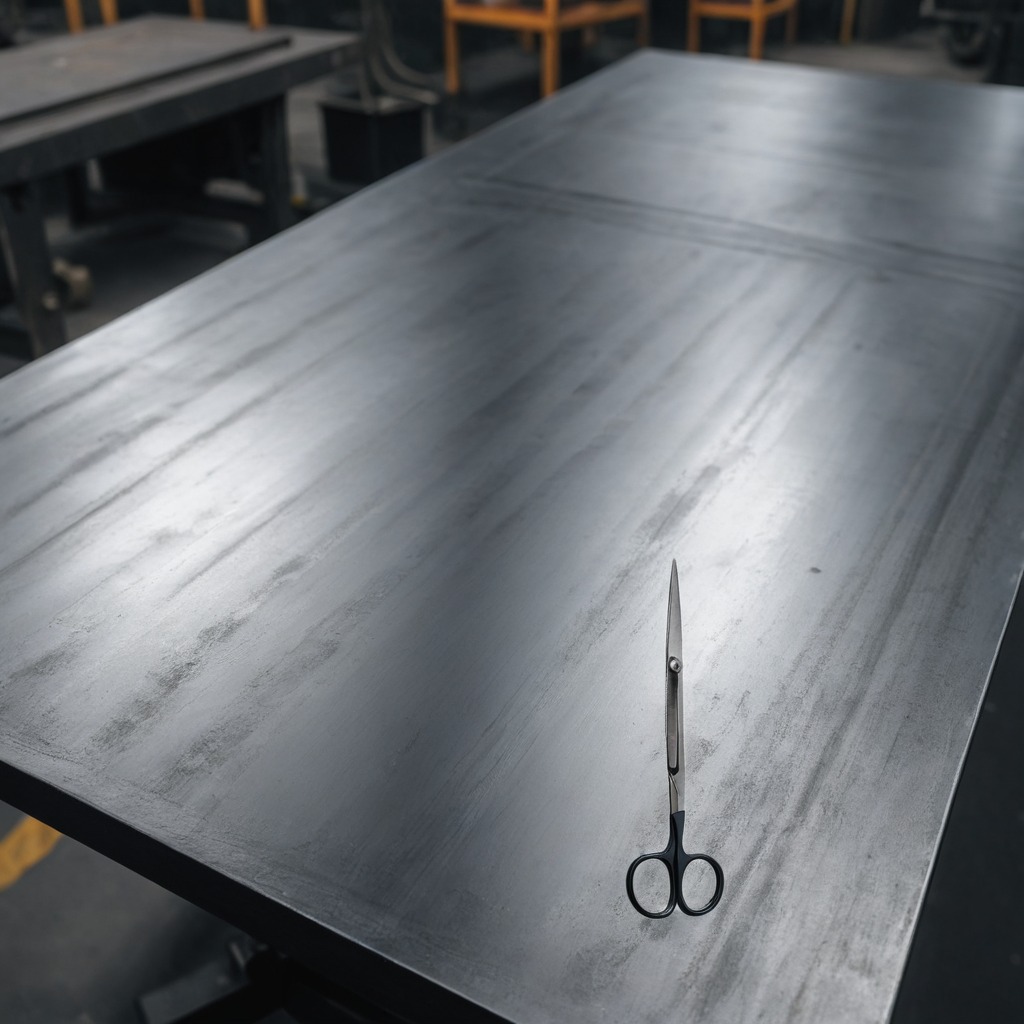
A scissor is lying on a cold steel table in a mining workshop gritty textures.